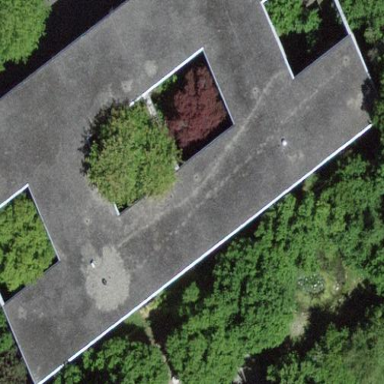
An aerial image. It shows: Building with flat roof.